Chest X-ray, AP view. Patient: 17 years old, sex F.
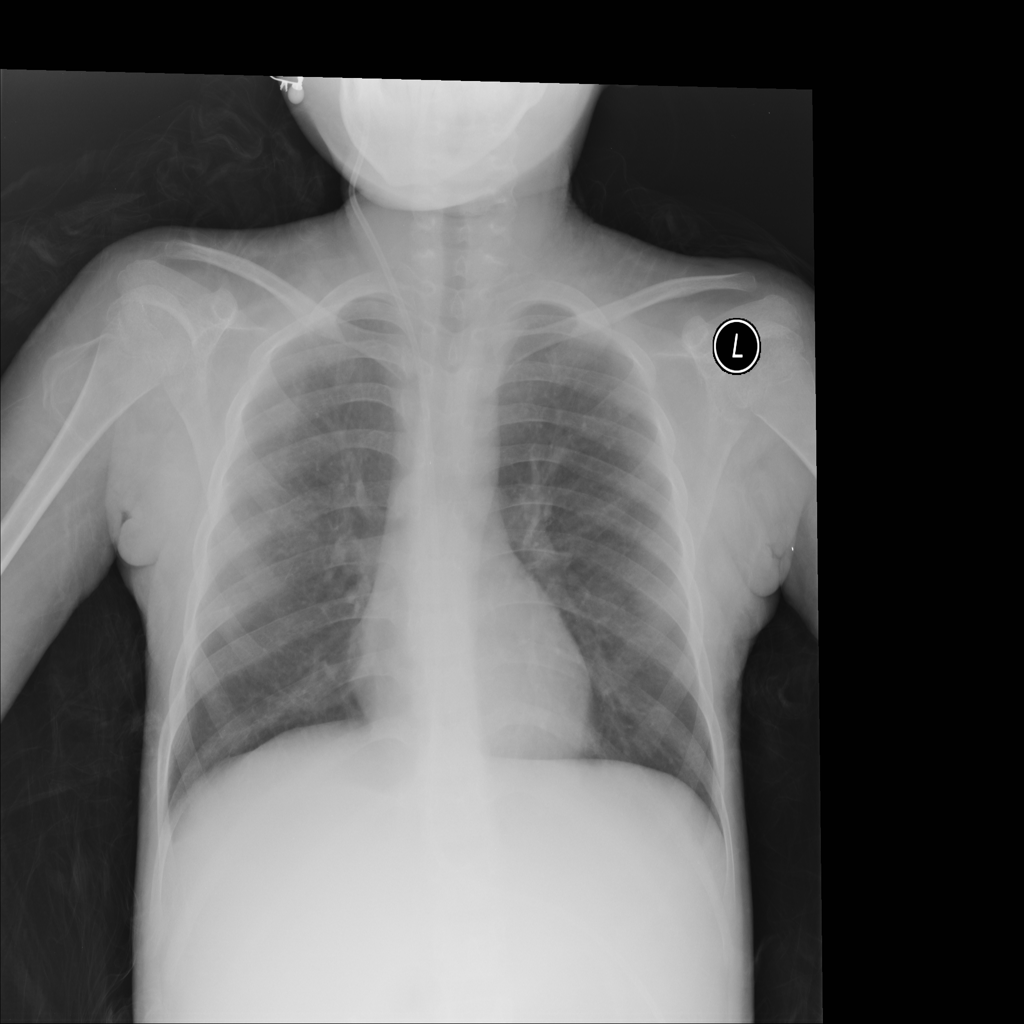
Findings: No Finding